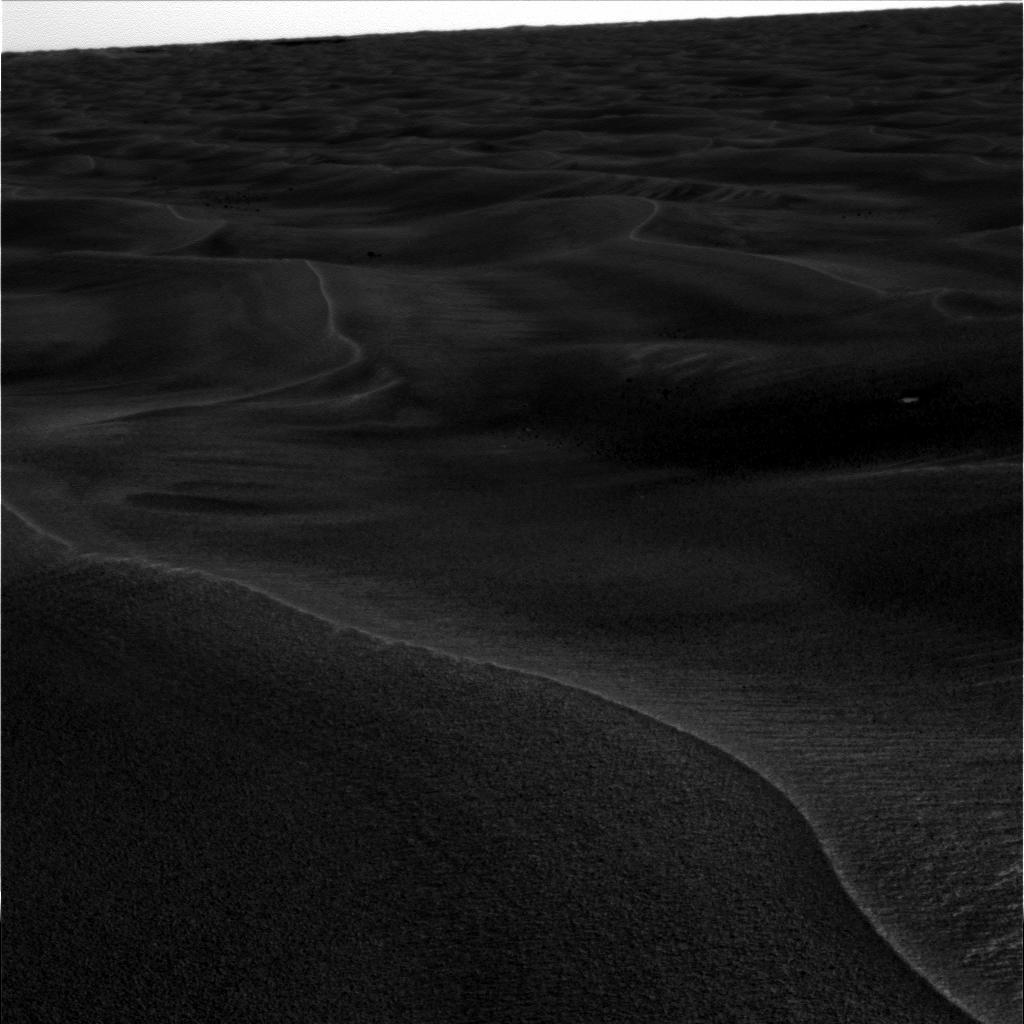
Terrain classes present: Gravel / Sand / Soil, Sky / Distant Mountains